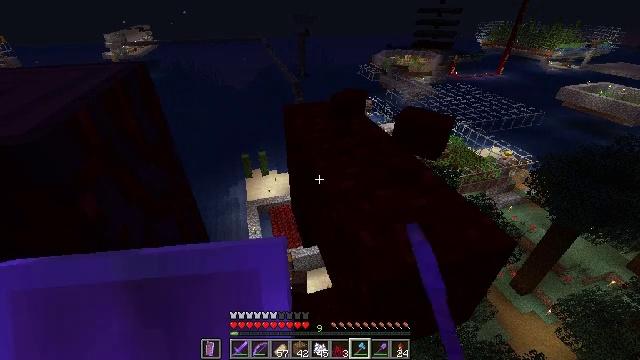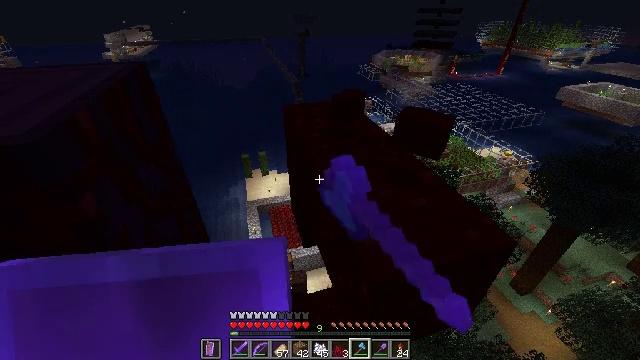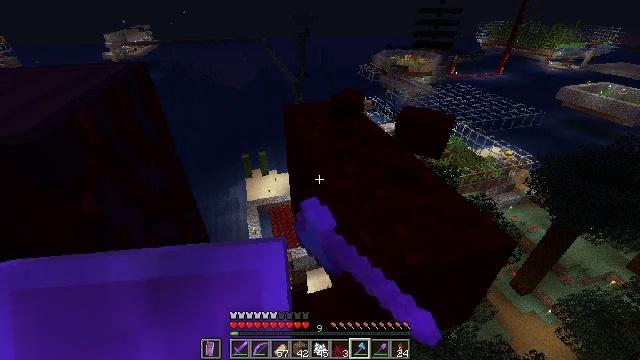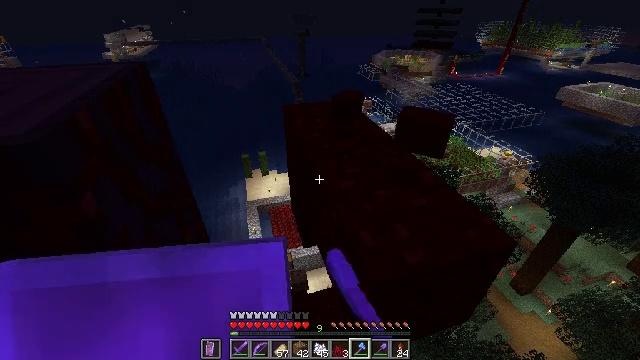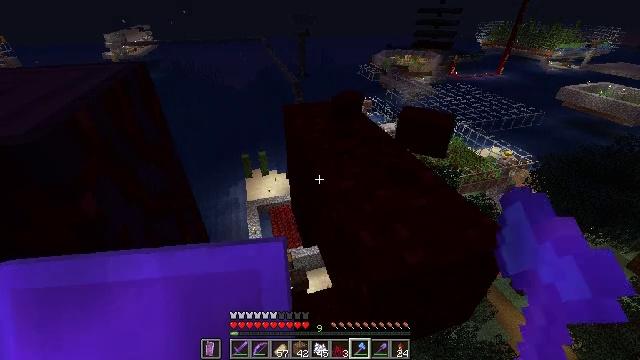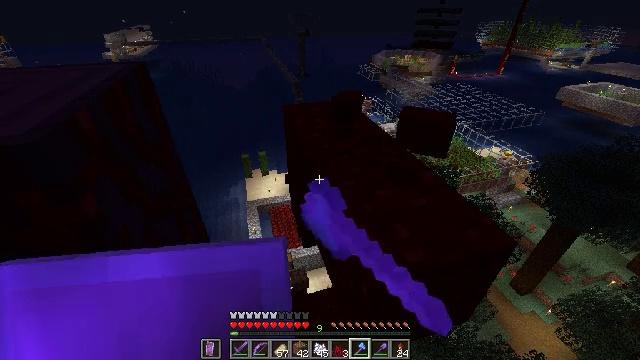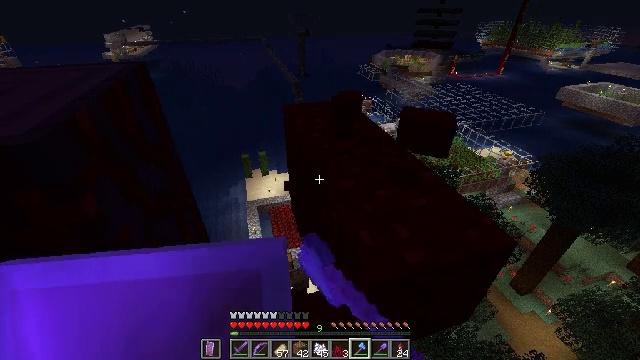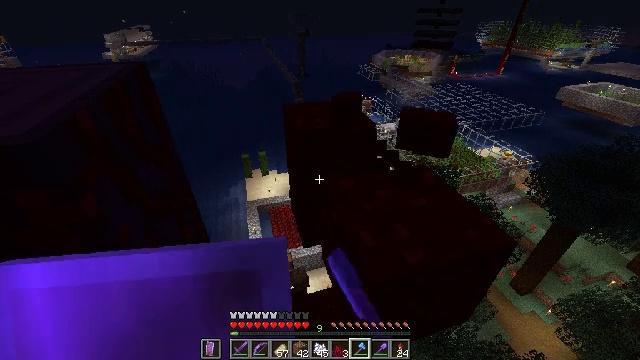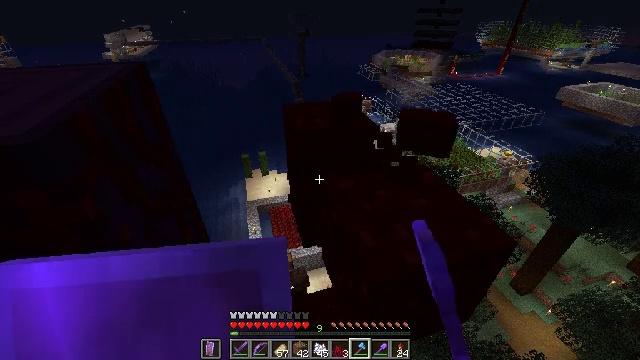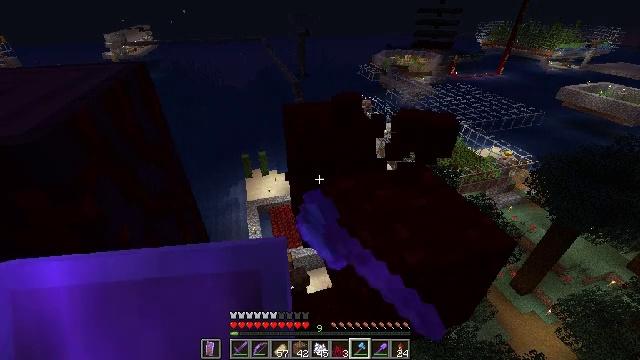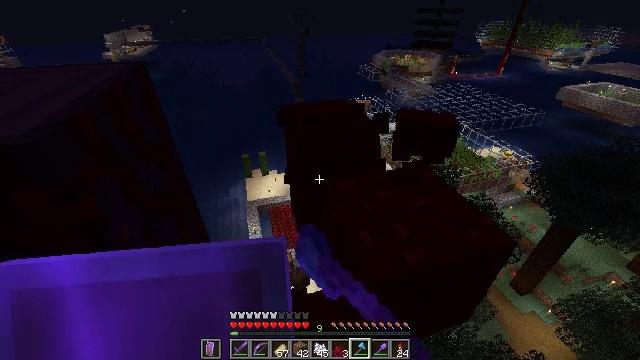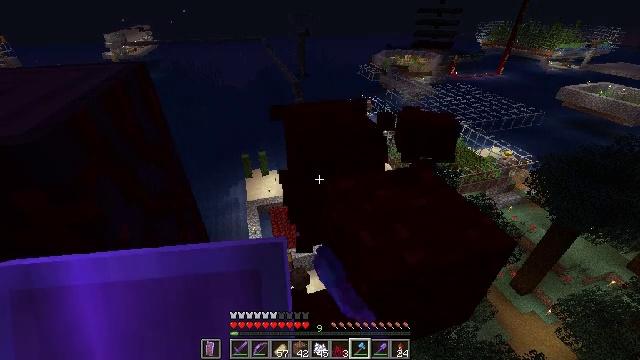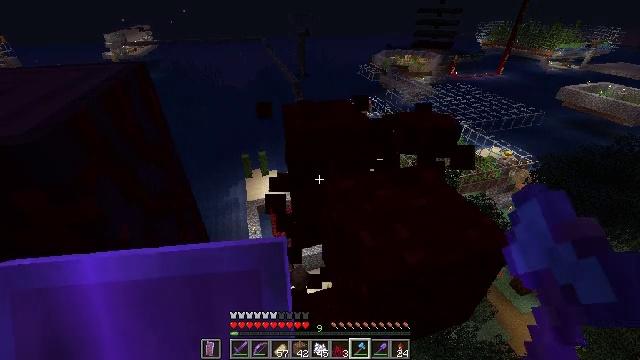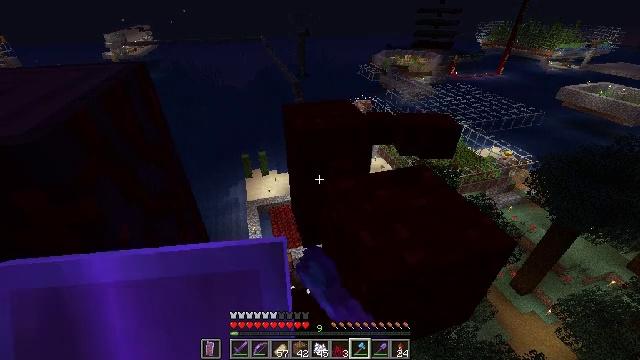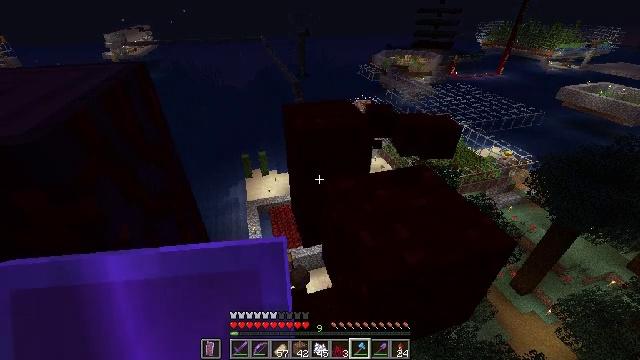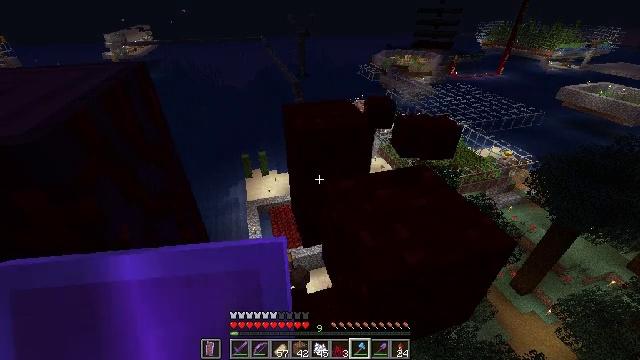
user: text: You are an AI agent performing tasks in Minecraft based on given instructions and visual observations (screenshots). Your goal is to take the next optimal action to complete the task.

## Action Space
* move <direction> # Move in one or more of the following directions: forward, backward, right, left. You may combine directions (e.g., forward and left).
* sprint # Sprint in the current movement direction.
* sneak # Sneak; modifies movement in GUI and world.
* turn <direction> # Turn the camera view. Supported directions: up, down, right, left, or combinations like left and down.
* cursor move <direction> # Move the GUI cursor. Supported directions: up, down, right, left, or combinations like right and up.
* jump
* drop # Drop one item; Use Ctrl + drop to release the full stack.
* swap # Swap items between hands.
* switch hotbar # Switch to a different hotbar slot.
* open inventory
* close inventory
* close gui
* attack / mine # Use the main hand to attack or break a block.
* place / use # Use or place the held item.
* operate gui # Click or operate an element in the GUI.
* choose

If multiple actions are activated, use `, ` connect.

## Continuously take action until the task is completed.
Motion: motion action
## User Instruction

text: Mine the nether wart block in the Nether.
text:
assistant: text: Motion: sneak, attack / mine
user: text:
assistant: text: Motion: sneak, attack / mine
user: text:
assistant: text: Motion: sneak, attack / mine
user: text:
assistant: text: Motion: sneak, attack / mine
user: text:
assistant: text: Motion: sneak, attack / mine
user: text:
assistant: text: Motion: sneak, attack / mine
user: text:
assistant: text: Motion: sneak, attack / mine
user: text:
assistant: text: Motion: sneak, attack / mine
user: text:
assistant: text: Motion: sneak, attack / mine
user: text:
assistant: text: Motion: sneak, attack / mine
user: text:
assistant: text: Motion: sneak, attack / mine
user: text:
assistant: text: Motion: sneak, attack / mine
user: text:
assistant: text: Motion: sneak, attack / mine
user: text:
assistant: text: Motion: sneak, attack / mine
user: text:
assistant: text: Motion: sneak, attack / mine
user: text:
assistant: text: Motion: sneak, attack / mine
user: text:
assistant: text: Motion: sneak, attack / mine
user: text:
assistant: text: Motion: sneak, attack / mine
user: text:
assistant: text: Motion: sneak, attack / mine
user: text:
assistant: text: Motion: sneak, attack / mine
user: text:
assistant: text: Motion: sneak, attack / mine
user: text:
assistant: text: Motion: sneak, turn up, attack / mine
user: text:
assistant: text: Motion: sneak, turn up, attack / mine
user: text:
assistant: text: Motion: sneak, attack / mine
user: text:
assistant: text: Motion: sneak, attack / mine
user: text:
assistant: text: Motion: sneak, attack / mine
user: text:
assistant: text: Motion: sneak, attack / mine
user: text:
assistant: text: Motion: sneak, attack / mine
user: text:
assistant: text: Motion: sneak, attack / mine
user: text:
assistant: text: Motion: sneak, attack / mine